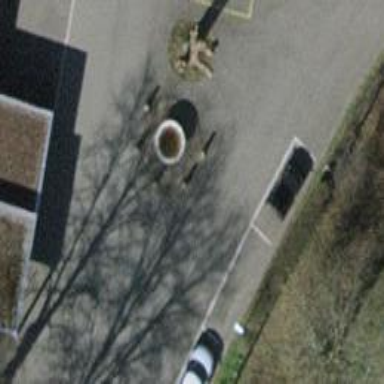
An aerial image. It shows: Bollard made of concrete.